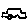
Label: car